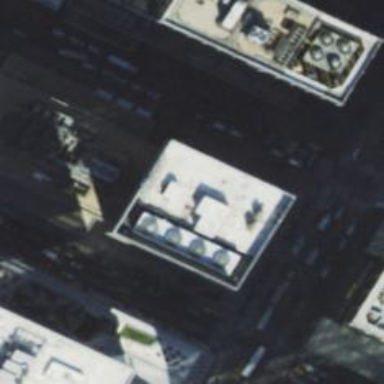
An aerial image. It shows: The building has flat concrete roof.